Field crop: maize
Growth stage: 2
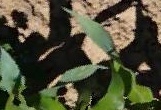
Species: maize